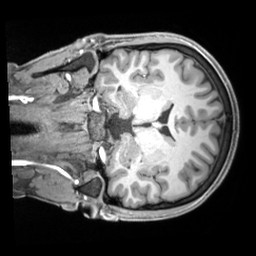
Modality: T1w
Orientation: coronal
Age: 23
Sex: male
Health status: ill
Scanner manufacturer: siemens
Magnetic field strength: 3 T
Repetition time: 2.2 s
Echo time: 0.00218 s